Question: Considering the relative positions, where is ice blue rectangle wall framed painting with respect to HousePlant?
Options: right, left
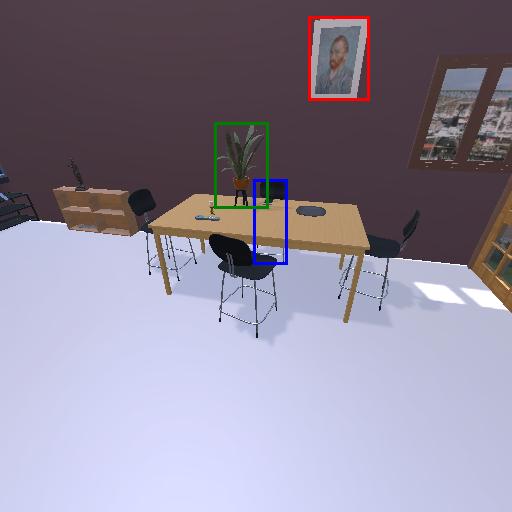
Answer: right